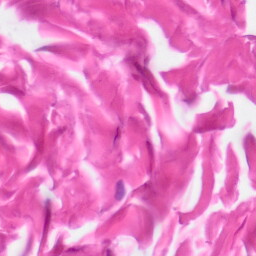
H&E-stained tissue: Skin